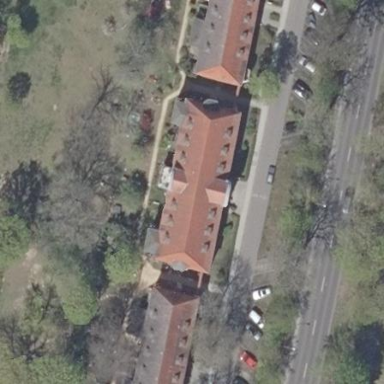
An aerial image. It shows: Residential building with hipped roof covered in red roof tiles.